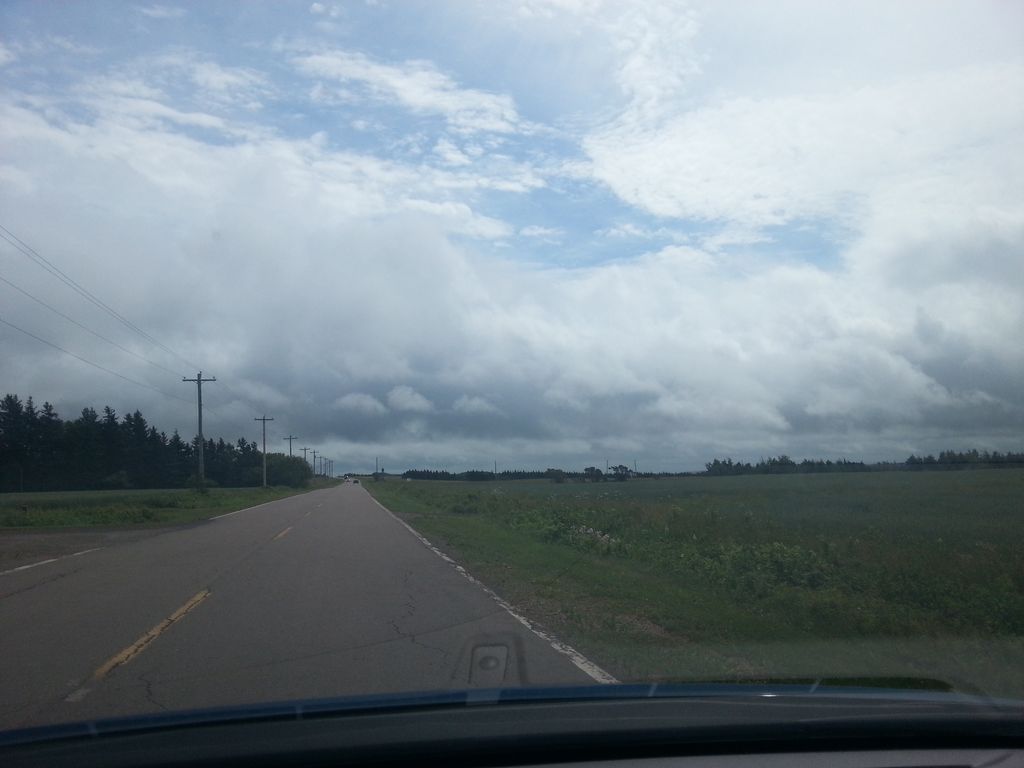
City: charlottetown